Question: I've recently been getting a bit of lag since I moved all of my c# SlimDX DX11 rendering code from my Form (yes, I'm a lazy developer) to bespoke classes. I whacked my program into EQATEC Profiler and got this as the major contributor to my lag:

Now it's clear here that whatever's in postRender() is really hogging the precious milliseconds. In fact, whatever crazy, convoluted code I have in there is effectively reducing my frame rate to ~15 FPS on its own.
So what's in postRender()? Just one line of code:
'''
swapChain.Present(0, PresentFlags.None);
'''
I just have no idea what's caused it to slow down so much, I've not made any changes to the swapchain code at all. All I've altered is the screen resolution (1680x1050), but that should be absolutely fine (for reference, this machine can run crysis2 at maximum settings at that resolution without breaking a sweat).
Does anybody have any idea what might cause a swapchain to take so long on presenting or where I should look next for problems?
EDIT:
Looking at the structure of my code, my RenderFrame() function is as follows:
'''
preRender();
DeferredRender(preShader);
//Composite scene to output image
CompositeScene(compositeShader);
//Post Process
PostProcess(postProcShader);
//Depth of Field
DoF(dofShader);
//Present the swapchain
postRender();
'''
The results of some of these functions are based on the functions before (for example, DeferredRender uses four render targets to capture Diffuse lighting, Normals, Positions and Color in a per-pixel manner. CompositeScene then puts them all together. This would require the GPU to have computed the previous step before it can continue. This whole process continues along, with DoF requiring the results of PostProcess, etc. Therefore the only shader that could possibly be holding Swapchain.Present() up must be the shader which runs in the function DoF, as all the other shaders cause the CPU to lock until they're finished. Correct?
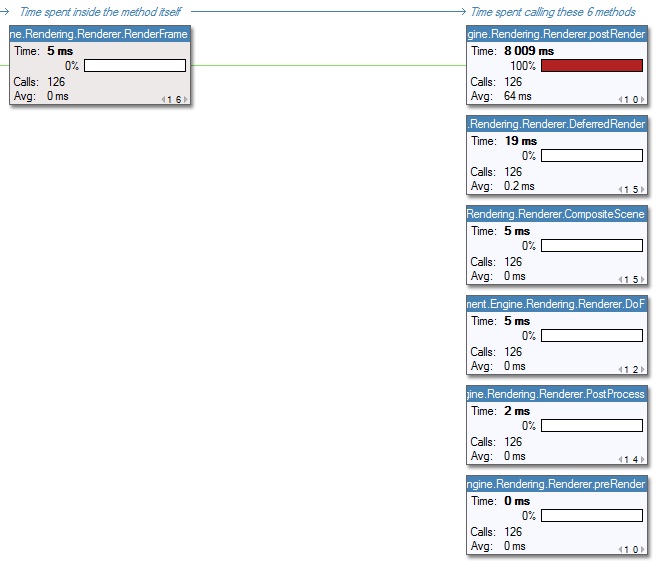
Answer: There are a few reasons why you might find Present() taking up that much time in your frame. The Present call is the primary method of synchronization between the CPU and the GPU; if the CPU is generating frames much faster than the GPU can process them, they'll get queued up. Once the buffer gets full, Present() turns into a glorified Sleep() call while it waits for it to empty out.
Of course, it's pretty much impossible to say with the little information that you've given here. Just because a machine runs Crysis doesn't mean you can get away with throwing anything you want at the card. Double check that you're not expecting to render crazy amounts of geometry and that your shaders aren't abnormally long and complex.
Also take a look at your app using one of the available GPU profilers; PIX is good as a base point, while NVIDIA and AMD each have their own more specific offerings for their own products. Finally, make sure your drivers are updated. If there's a bug in the driver, any chance you have at reasoning about the issue goes out the window.